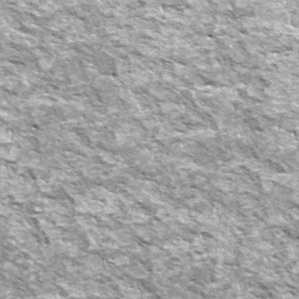
Label: frost